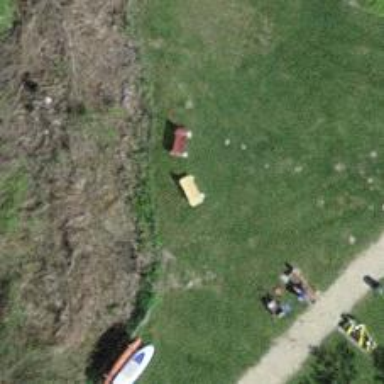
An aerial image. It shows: Bench for seating.